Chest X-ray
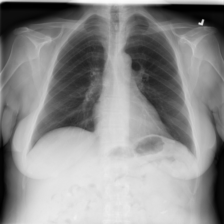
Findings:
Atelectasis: negative
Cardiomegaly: negative
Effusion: negative
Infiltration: negative
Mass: negative
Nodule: negative
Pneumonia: negative
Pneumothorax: negative
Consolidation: negative
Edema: negative
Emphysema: negative
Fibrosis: negative
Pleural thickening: negative
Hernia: negative